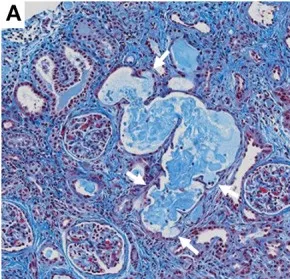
Renal biopsy histopathology. (A) Masson staining section showing irregular tubular dilatation with diverticular outpouchings (white arrow).
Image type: pathology (masson_trichrome)